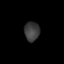
Tissue: lung
Cell type: Epithelial cells
Senescence score: 0.224
Nuclear area (px): 287
Mean DAPI intensity: 59.986